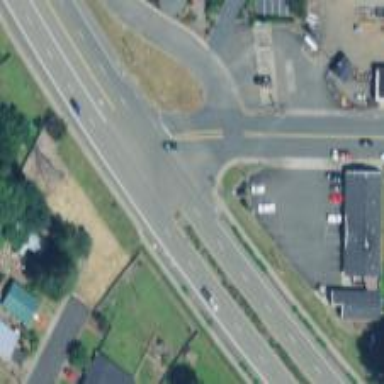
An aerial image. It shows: Tertiary road with sidewalk on the left.